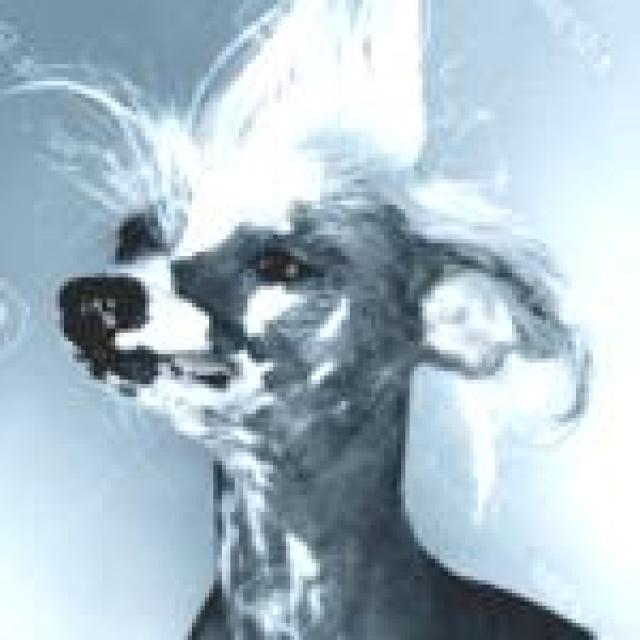
Healthy canine skin — no visible lesions, inflammation, or abnormalities. The skin and coat appear normal.